Interaction volume radius: 10 \u00c5
Interaction volume height: 10 \u00c5
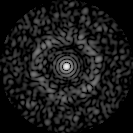
Disorder parameter: 0.8351